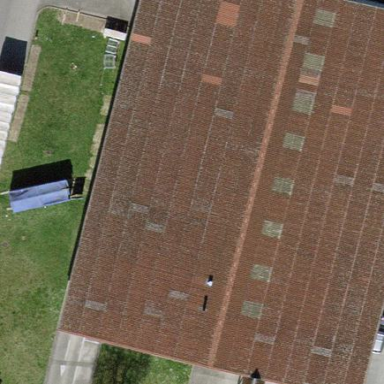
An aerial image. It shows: Industrial building.